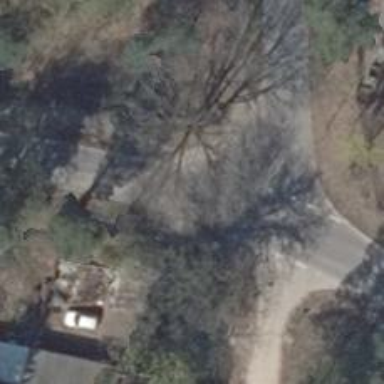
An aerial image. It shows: Unmarked crossing on footway.